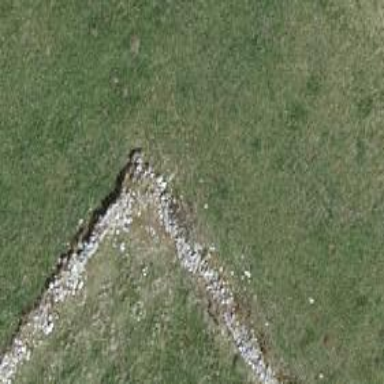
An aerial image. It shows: Wall made of dry stone.